Field crop: maize
Growth stage: 2
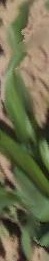
Species: maize